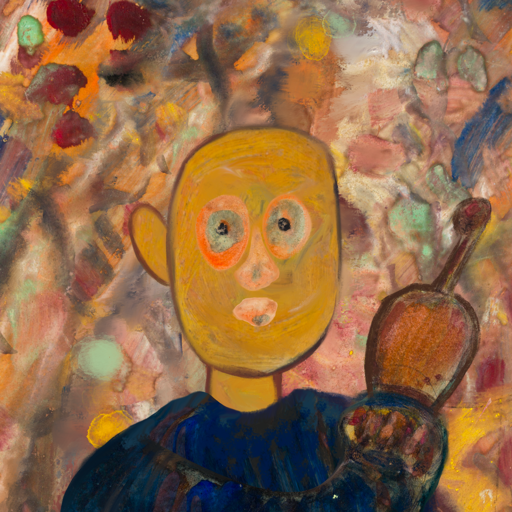
Background: Mother_And_Son_Mother, Head And Neck Front: After_Raid, Face Front: Childish, Bust: Pipe, Hair Front: Blank, Head Accessory: Blank, Second Necklace: Blank, Necklace: Blank, Baby: Blank